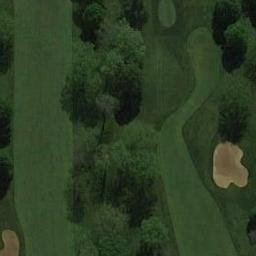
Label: golf_course